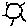
Label: sun